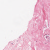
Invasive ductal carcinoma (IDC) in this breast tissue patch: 0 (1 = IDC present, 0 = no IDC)